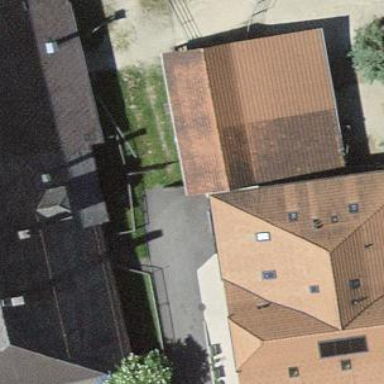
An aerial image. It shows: Shed.